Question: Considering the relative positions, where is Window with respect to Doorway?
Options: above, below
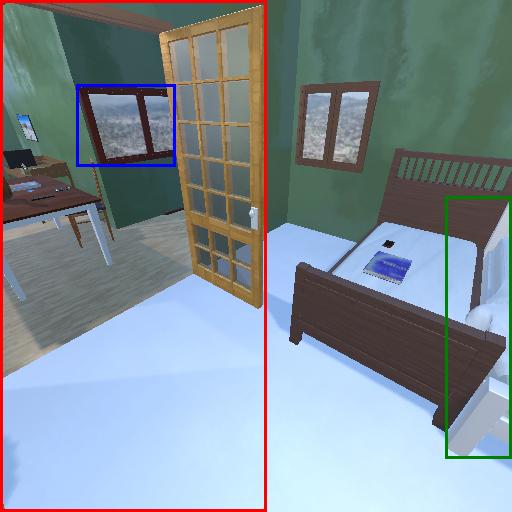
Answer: above